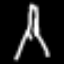
Label: The Eiffel Tower